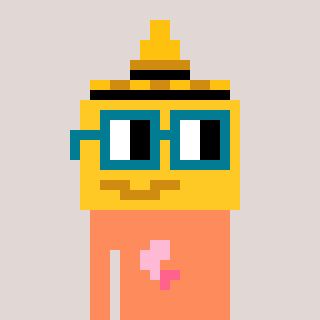
a pixel art character with square dark green glasses, a mustard-shaped head and a peachy-colored body on a warm background